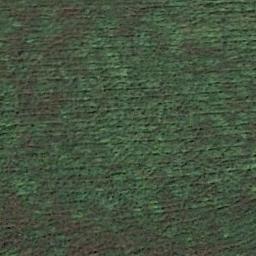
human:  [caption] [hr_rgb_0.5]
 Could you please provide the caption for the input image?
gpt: Sparse grass growing on the lawn, Exposing the brown ground .

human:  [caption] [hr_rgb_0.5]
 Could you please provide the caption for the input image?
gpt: The entire image is dominated by grass .

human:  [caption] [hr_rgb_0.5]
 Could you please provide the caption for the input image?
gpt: The meadow is dense but uneven .

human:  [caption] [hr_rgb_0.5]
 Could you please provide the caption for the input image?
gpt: This meadow has dense grasses and a striped texture .

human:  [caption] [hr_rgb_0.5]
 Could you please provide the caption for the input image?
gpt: A brown and green meadow with stripes .